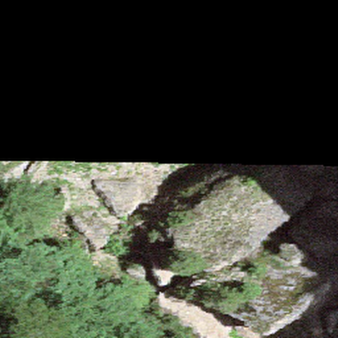
Label: bouldering_area